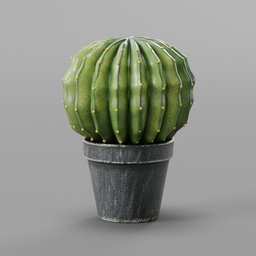
Label: decoration